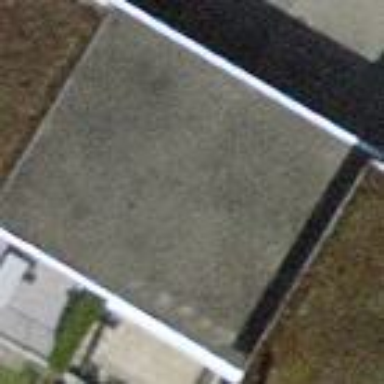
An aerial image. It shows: Group of garages.